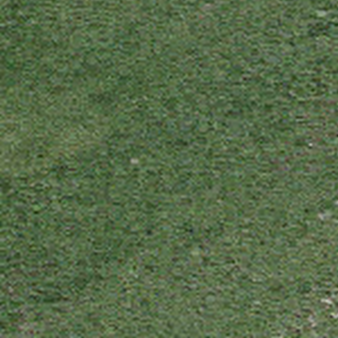
Label: other